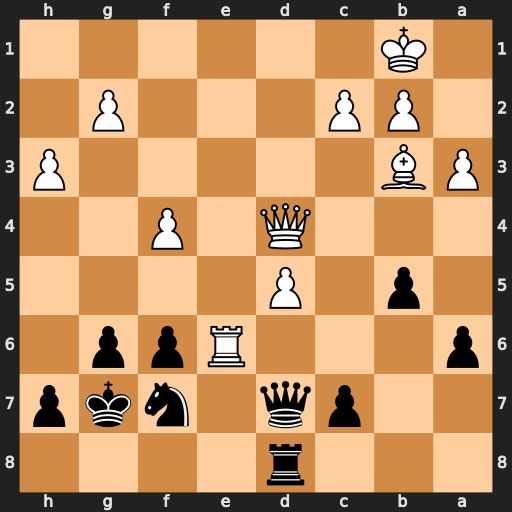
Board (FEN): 3r4/2pq1nkp/p3Rpp1/1p1P4/3Q1P2/PB5P/1PP3P1/1K6
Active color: b
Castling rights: -
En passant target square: -
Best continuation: Qxe6 dxe6 Rxd4